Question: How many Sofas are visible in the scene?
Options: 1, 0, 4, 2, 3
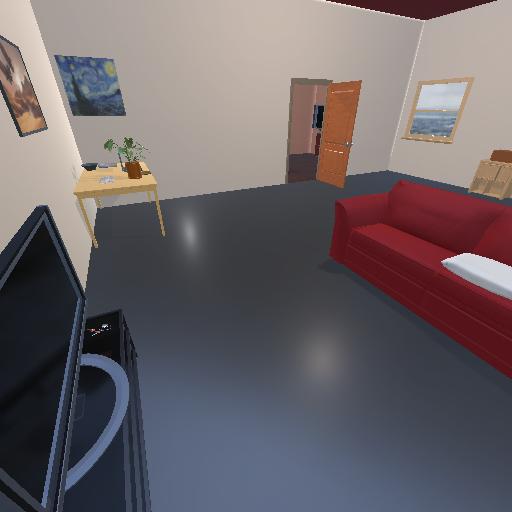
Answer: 1